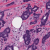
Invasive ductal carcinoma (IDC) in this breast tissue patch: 1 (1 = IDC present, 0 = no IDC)